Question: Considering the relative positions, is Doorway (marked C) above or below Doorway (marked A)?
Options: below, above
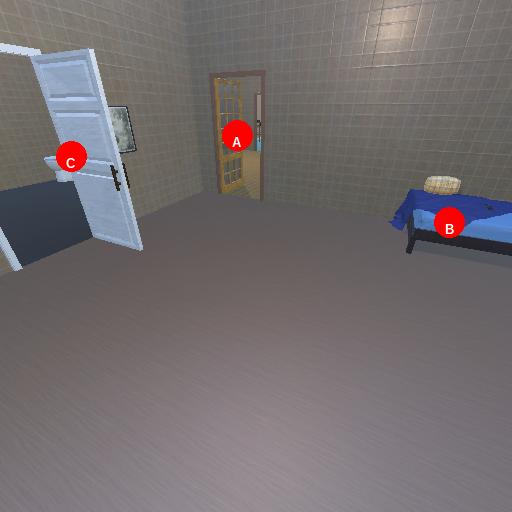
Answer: below